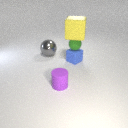
large yellow rubber cube above small blue rubber cube